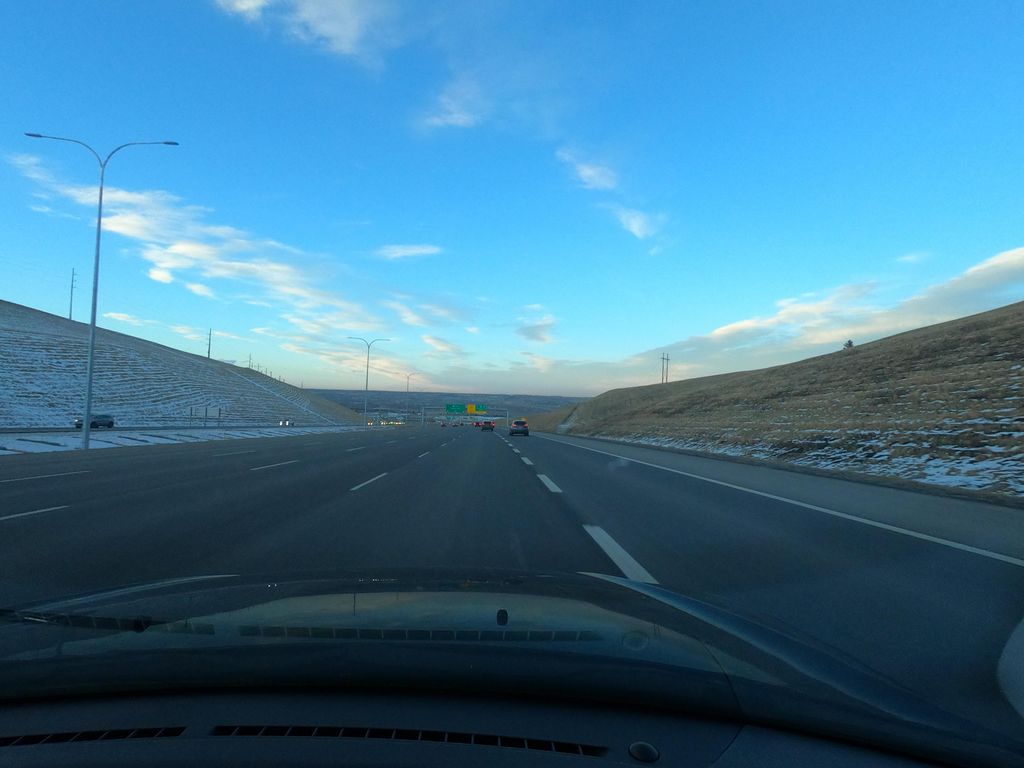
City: calgary